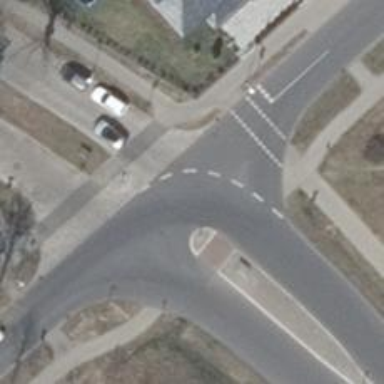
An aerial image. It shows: Tertiary road with asphalt surface. Separate sidewalks on both sides of the road.